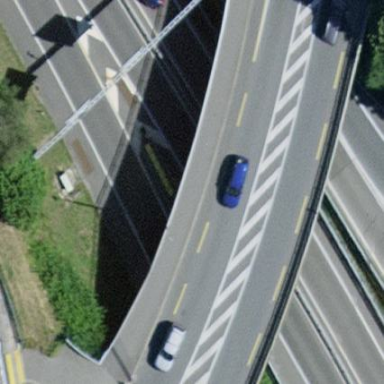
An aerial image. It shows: Man-made bridge.